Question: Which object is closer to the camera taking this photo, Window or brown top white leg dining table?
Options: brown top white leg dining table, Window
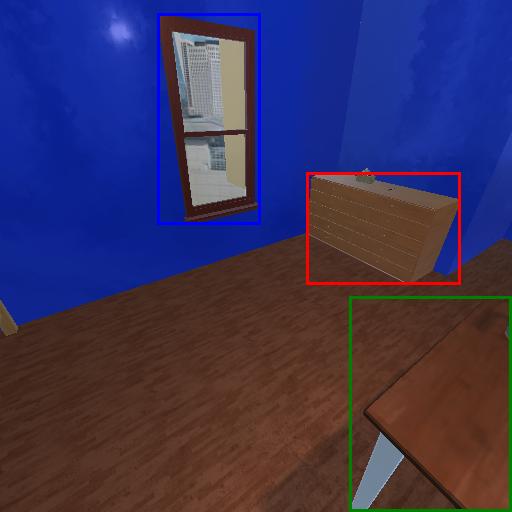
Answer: brown top white leg dining table